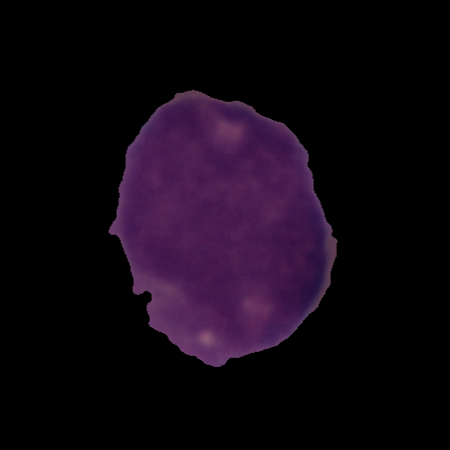
Label: cancer